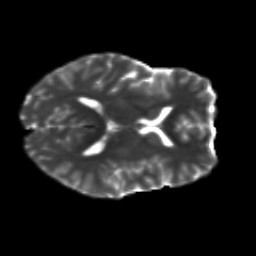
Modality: T2w
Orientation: axial
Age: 26
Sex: male
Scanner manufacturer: siemens
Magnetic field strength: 3 T
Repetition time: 8.8 s
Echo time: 0.085 s